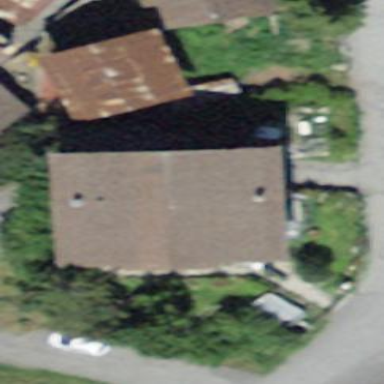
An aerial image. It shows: Simple house.